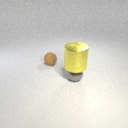
small gray metal sphere in front of small brown rubber sphere